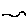
Label: line